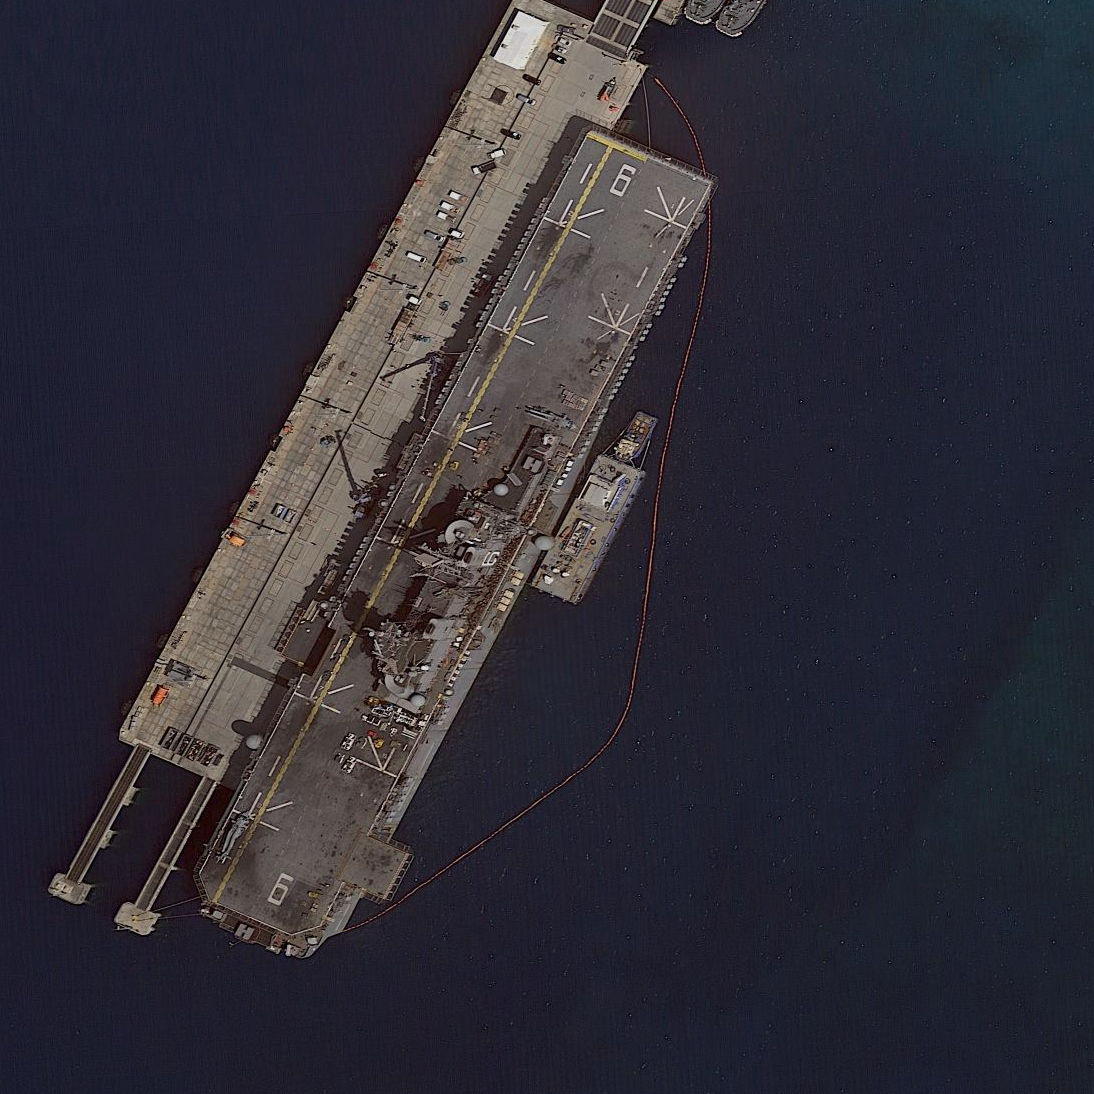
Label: assault